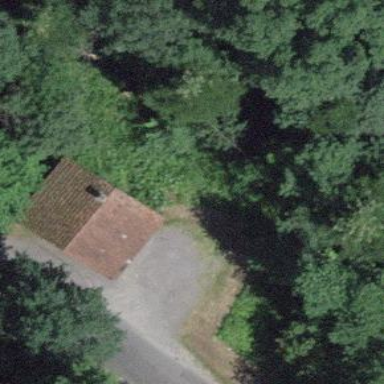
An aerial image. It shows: Shelter in the form of picnic shelter within building.